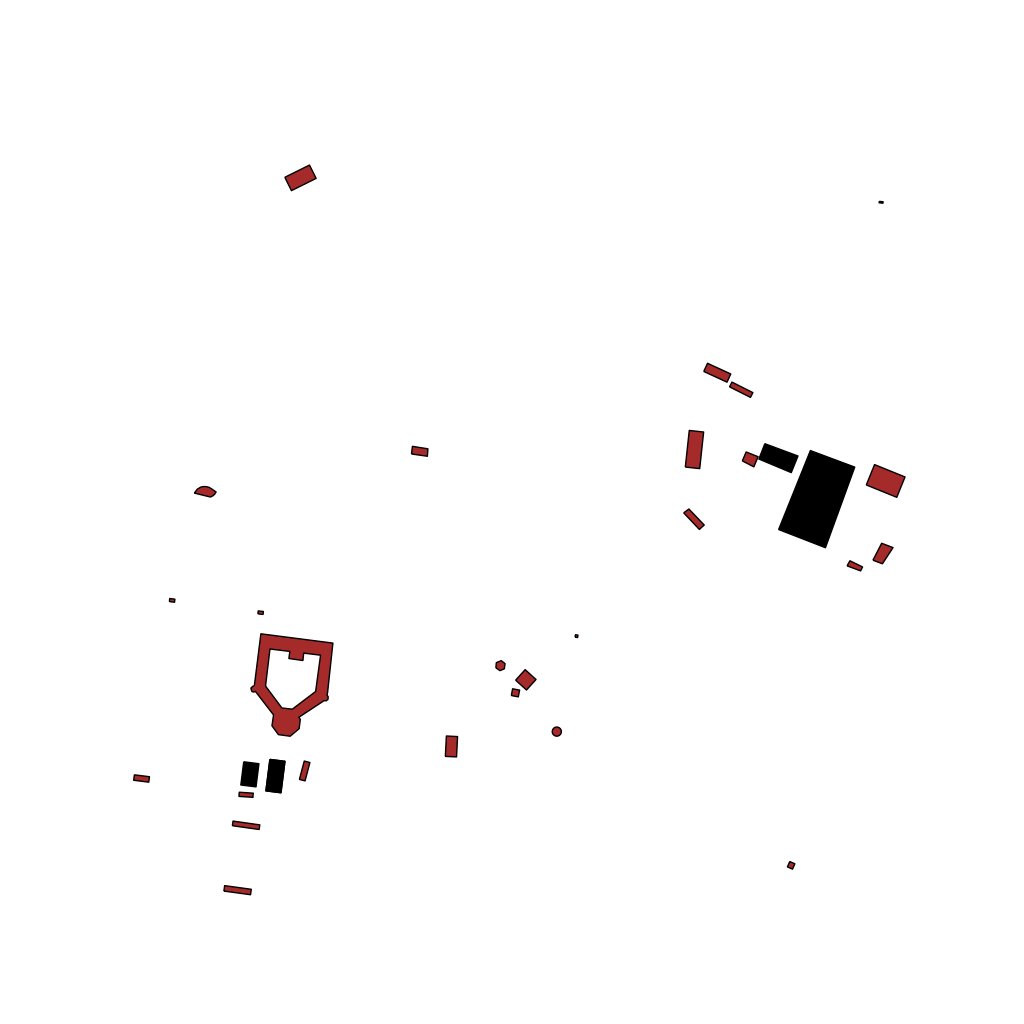
Tags: overhead vector_map, business, recreation, residential, special, modern, individual_rise, low_rise, density_1, Building, Facility, 1.0 km²